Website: lowes
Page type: address-validator
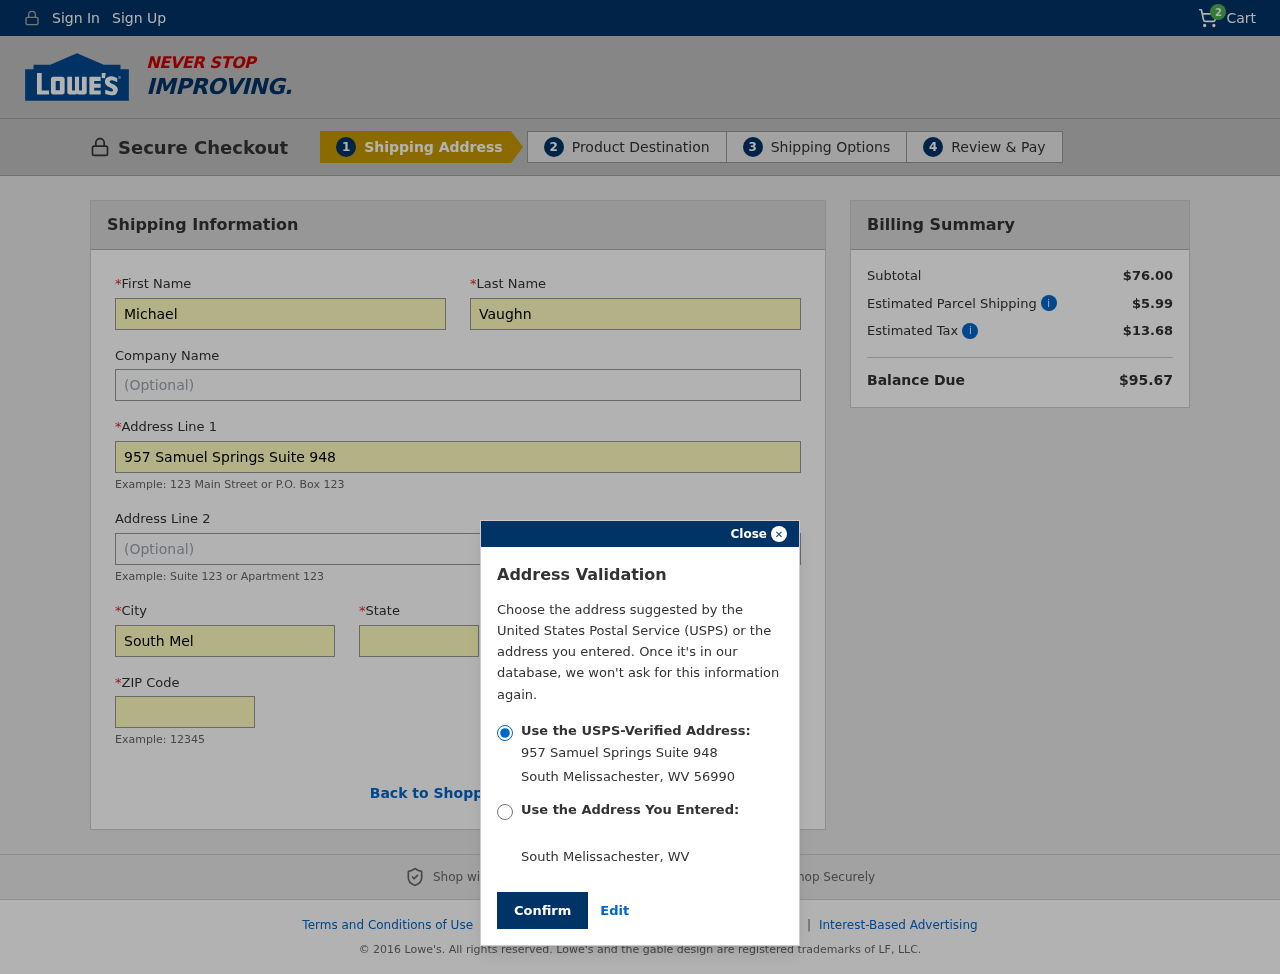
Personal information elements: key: PII_CITY
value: South Melissachester
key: PII_FIRSTNAME
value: Michael
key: PII_LASTNAME
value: Vaughn
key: PII_POSTCODE
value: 56990
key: PII_STATE
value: West Virginia
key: PII_STATE_ABBR
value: WV
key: PII_STREET
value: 957 Samuel Springs Suite 948
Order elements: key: ORDER_NUM_ITEMS
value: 2
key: ORDER_SUBTOTAL
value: $76.00
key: ORDER_SHIPPING_COST
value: $5.99
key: ORDER_TAX
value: $13.68
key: ORDER_TOTAL
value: $95.67